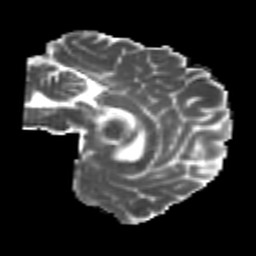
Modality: MD
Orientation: sagittal
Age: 20
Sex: male
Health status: healthy
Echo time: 0.074 s